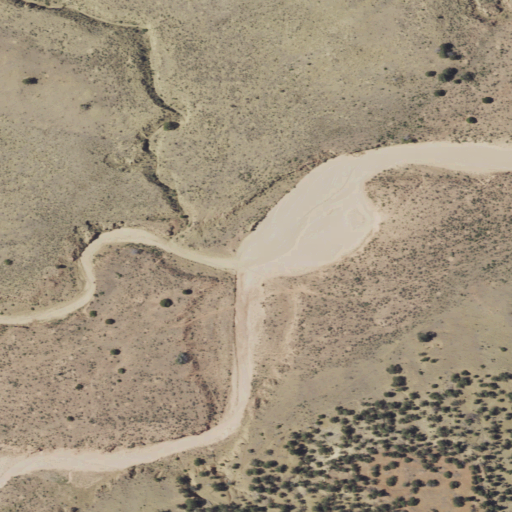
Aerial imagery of valley in New Mexico named W H Canyon containing shrub, grassland, and evergreen forest